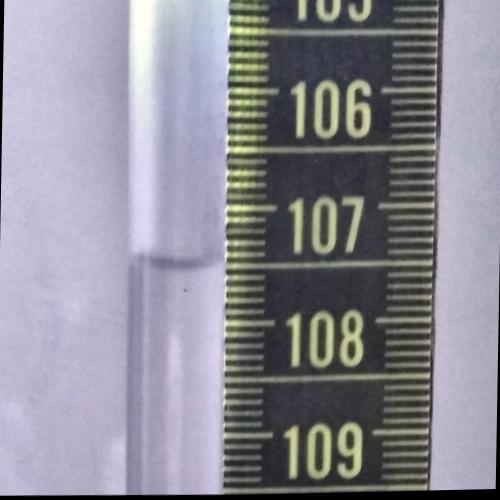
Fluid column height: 107.5 cm